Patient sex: M
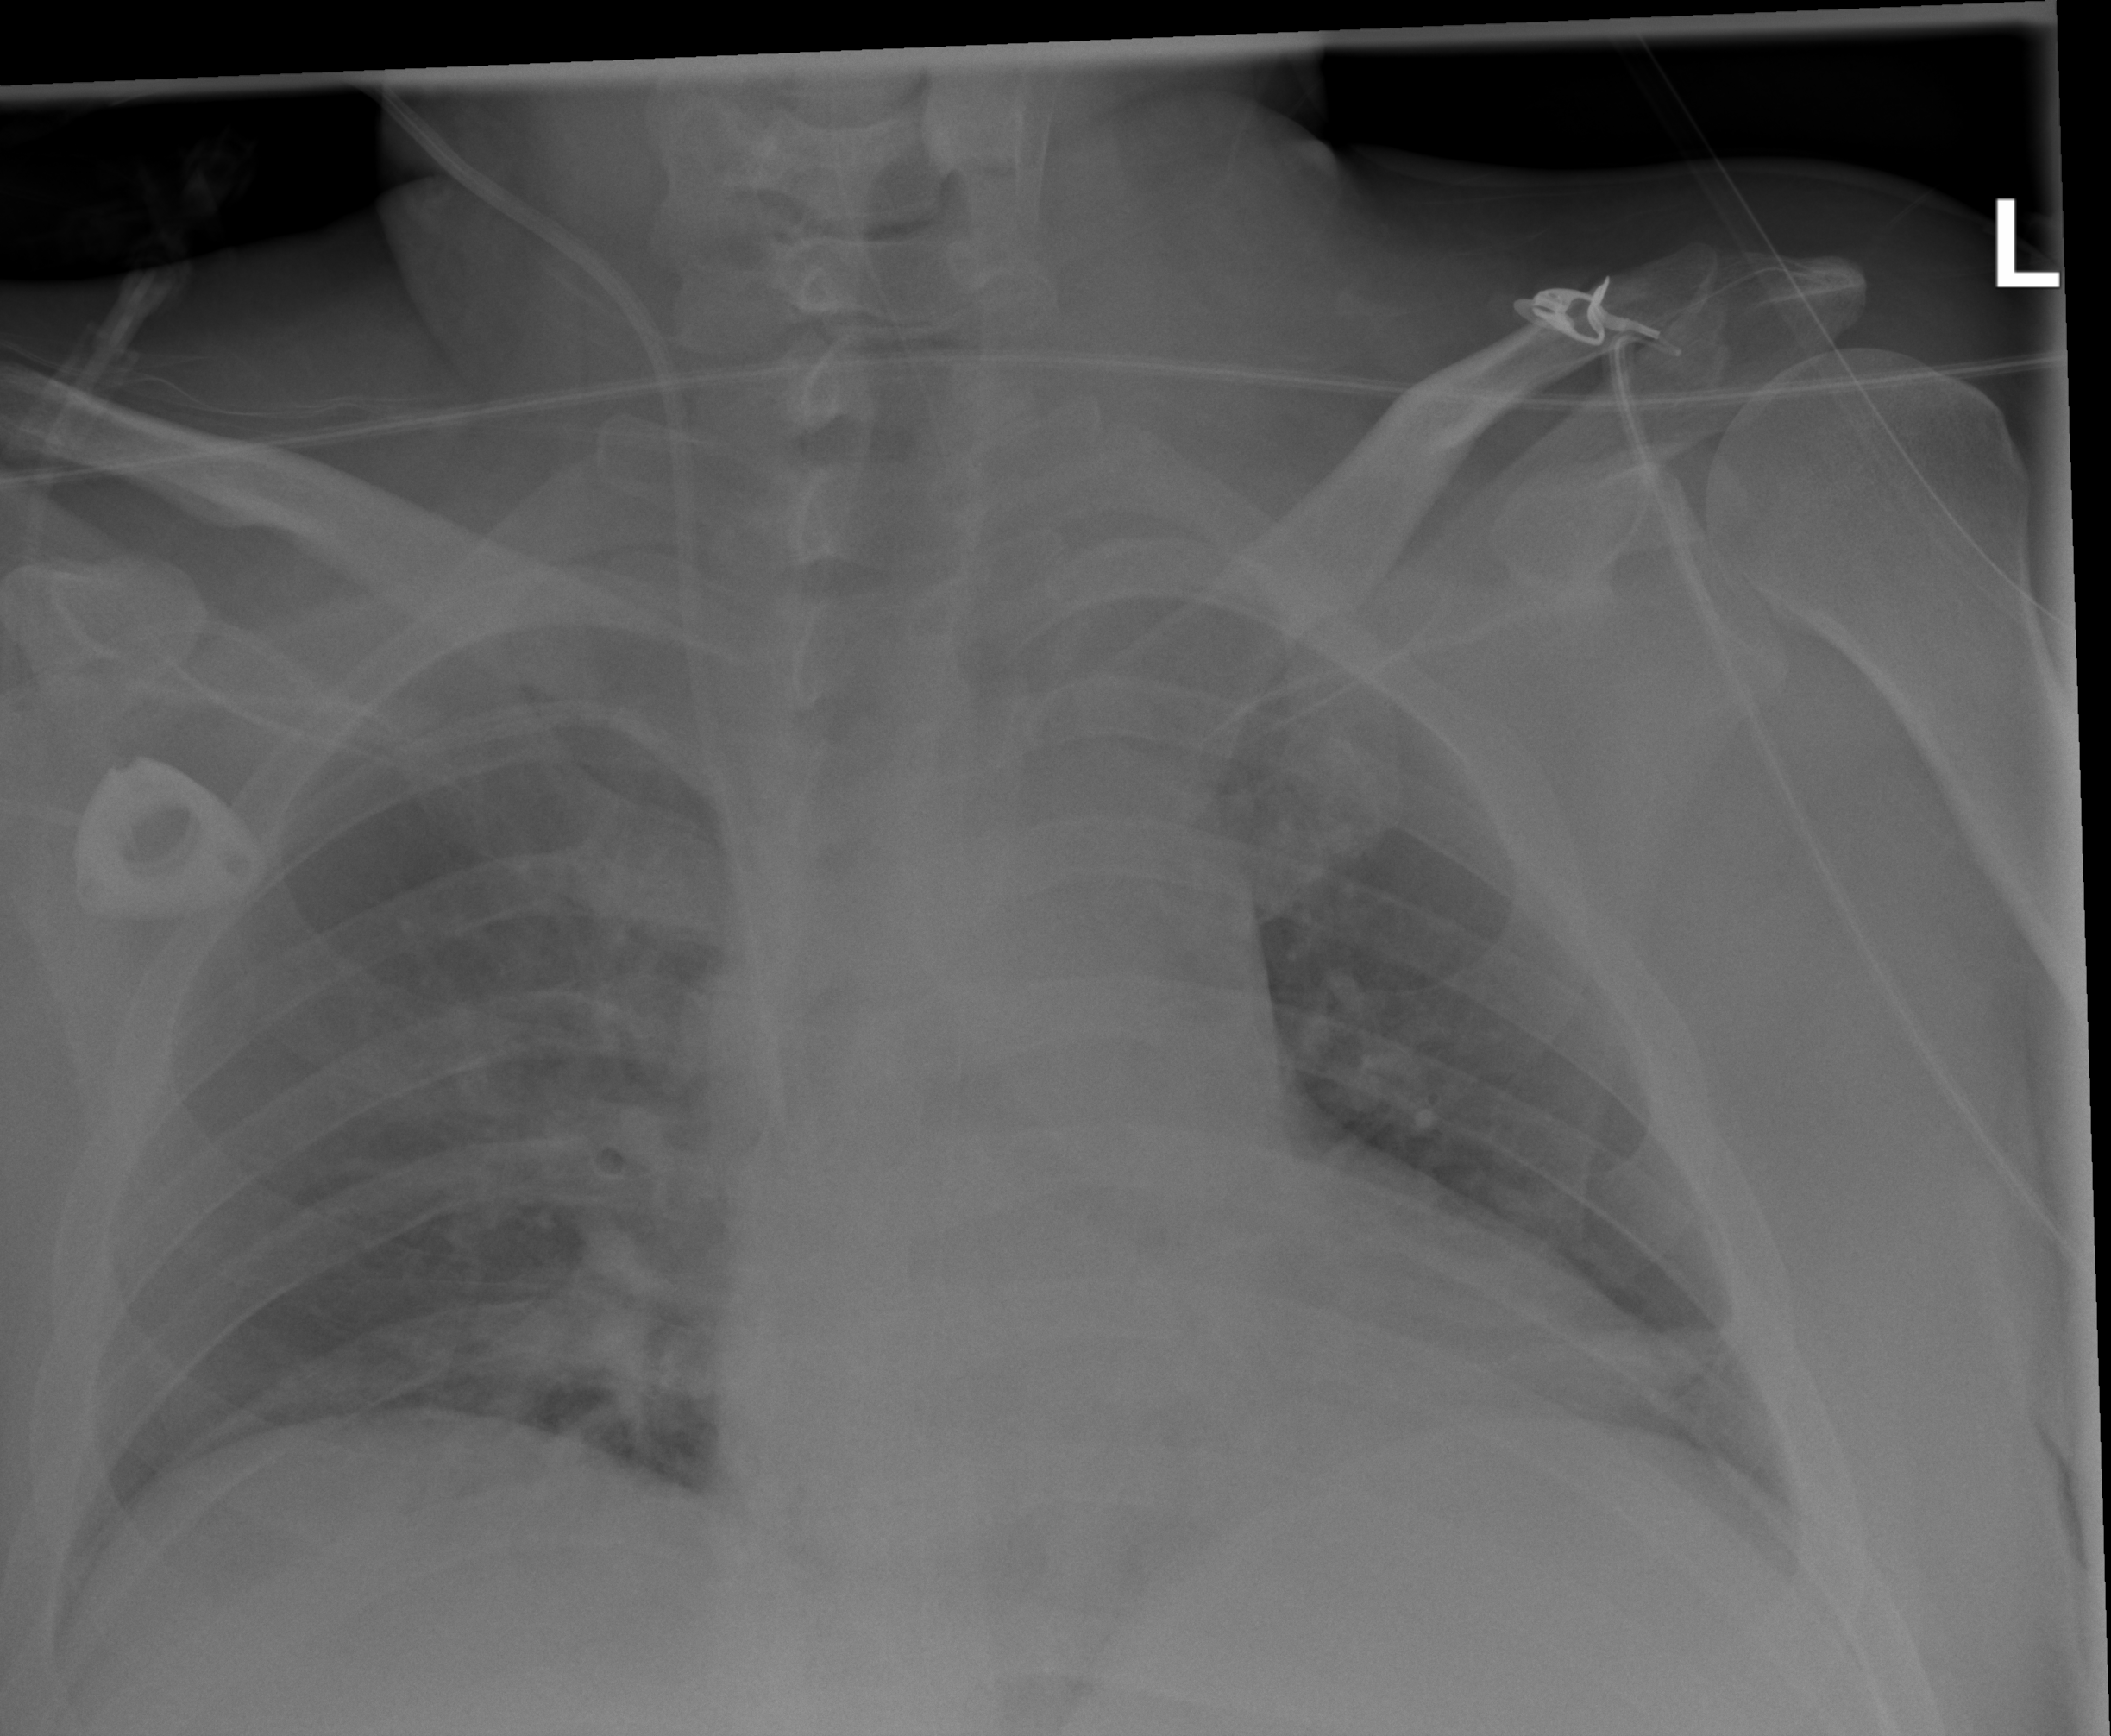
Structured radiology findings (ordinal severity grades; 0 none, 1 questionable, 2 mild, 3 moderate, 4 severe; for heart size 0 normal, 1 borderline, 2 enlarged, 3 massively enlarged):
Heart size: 2
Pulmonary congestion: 1
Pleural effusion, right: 0
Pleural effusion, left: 0
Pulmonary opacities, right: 0
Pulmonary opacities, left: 0
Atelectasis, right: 0
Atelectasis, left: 0